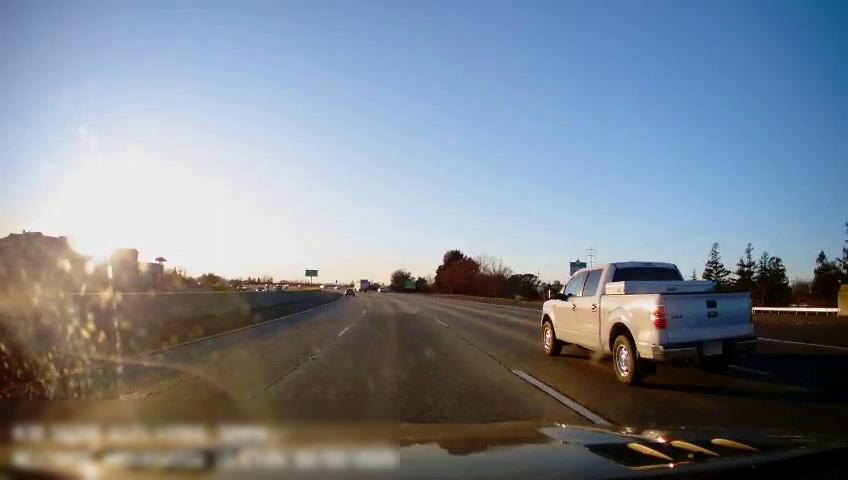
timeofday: Day
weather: Sunny
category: Drivable Space
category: Vehicles | Truck
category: Vehicles | Car
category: Vehicles | Truck
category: Lanes | Alternate Lane
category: Lanes | Current Lane
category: Lanes | Current Lane
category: Lanes | Alternate Lane
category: Lanes | Alternate Lane
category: Traffic | Signs
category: Traffic | Signs
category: Traffic | Signs